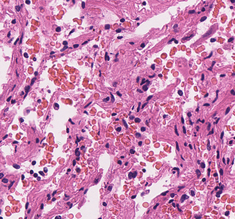
Tumor epithelial tissue: no
Tumor-associated stroma tissue: no
Normal tissue: yes